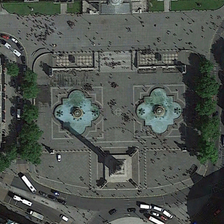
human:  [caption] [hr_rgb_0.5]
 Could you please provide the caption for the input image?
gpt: several buildings and some green trees are around a square with many people .

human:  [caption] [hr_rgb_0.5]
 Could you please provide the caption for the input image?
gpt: several buildings and some green trees are around a square with many people .

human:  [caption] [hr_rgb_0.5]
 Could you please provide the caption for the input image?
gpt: several buildings and some green trees are around a square with many people .

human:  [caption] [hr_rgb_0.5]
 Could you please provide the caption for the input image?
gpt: several buildings and some green trees are around a square with many people .

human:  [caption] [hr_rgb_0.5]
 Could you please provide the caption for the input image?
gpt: several buildings and some green trees are around a square with many people .